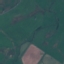
Land use / land cover class: Pasture